Question: What library is used to create a window form like below?
It certainly does not look/feel/acts like a typical windows forms app.

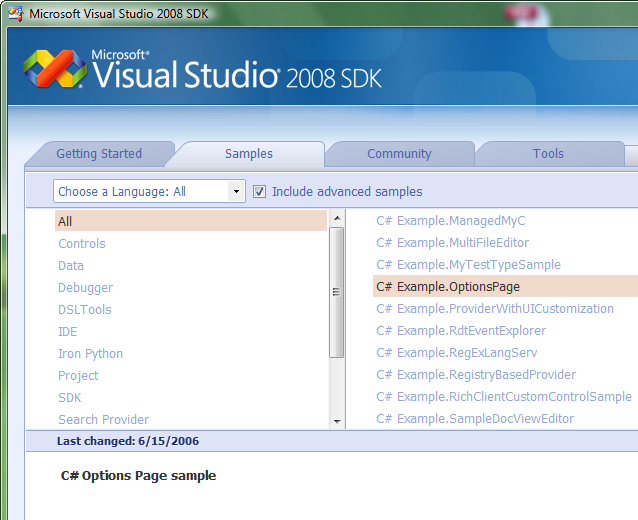
Answer: Spy++ says it's a Windows Forms app, with a Web Browser control embedded for the bottom portion (window 004109AA, bottom). The tabs too are a Windows Forms control (window 006B0D26, 5th from top).
<URL>